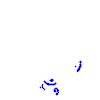
Particle: pion